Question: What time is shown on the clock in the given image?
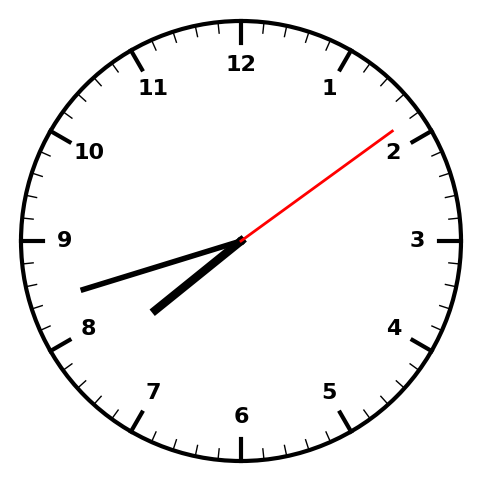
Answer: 07:42:09